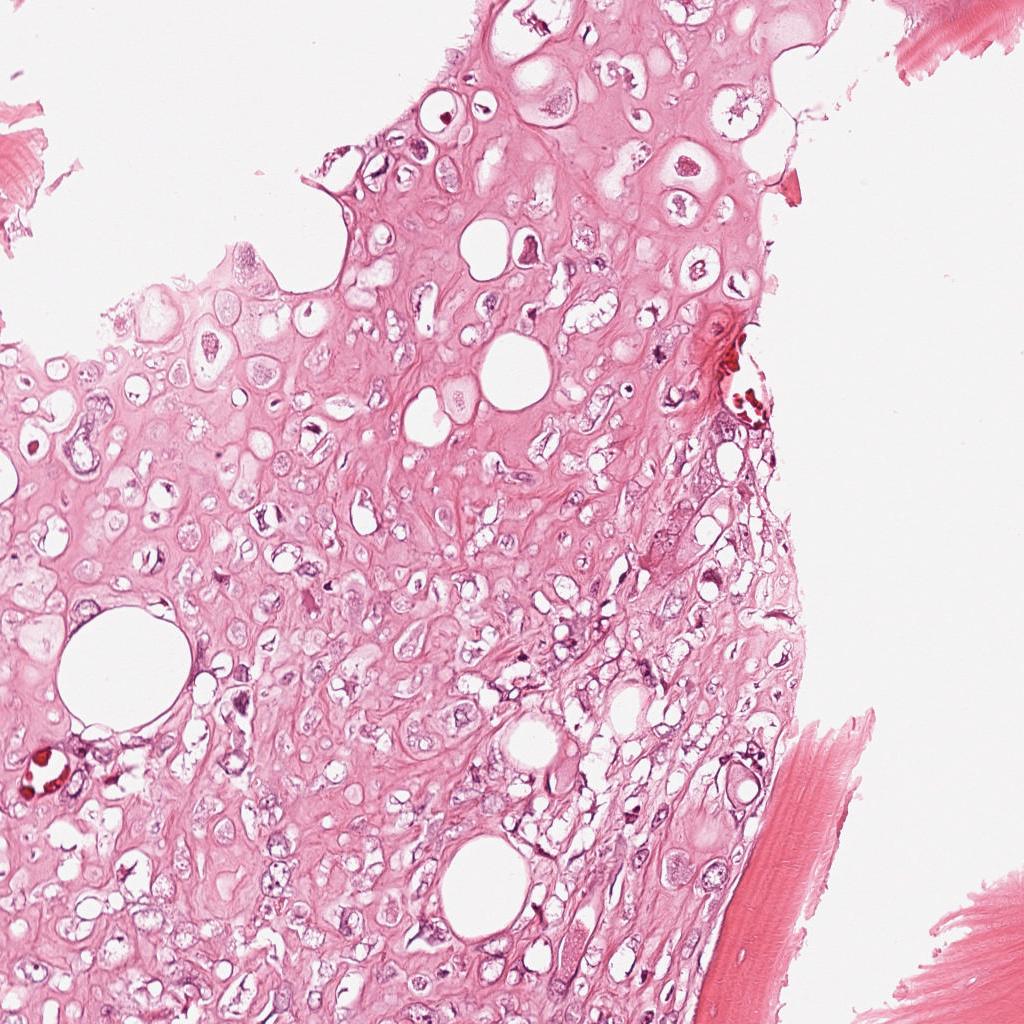
Label: Viable